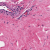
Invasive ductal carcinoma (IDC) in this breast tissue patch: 0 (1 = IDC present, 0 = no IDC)